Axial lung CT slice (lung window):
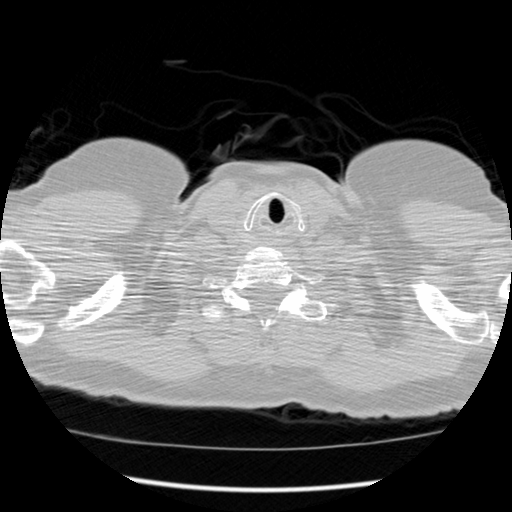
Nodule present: no